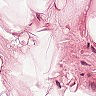
Metastatic tissue present: no